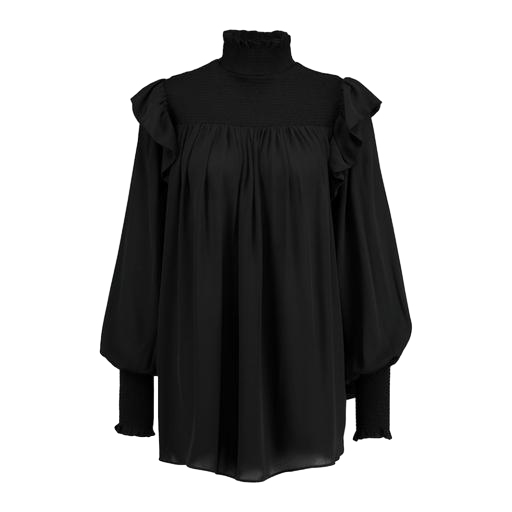
black high-neck ruffled tunic, black vanessa bruno athé high-neck ruffled blouse, high-neck blouse, white background